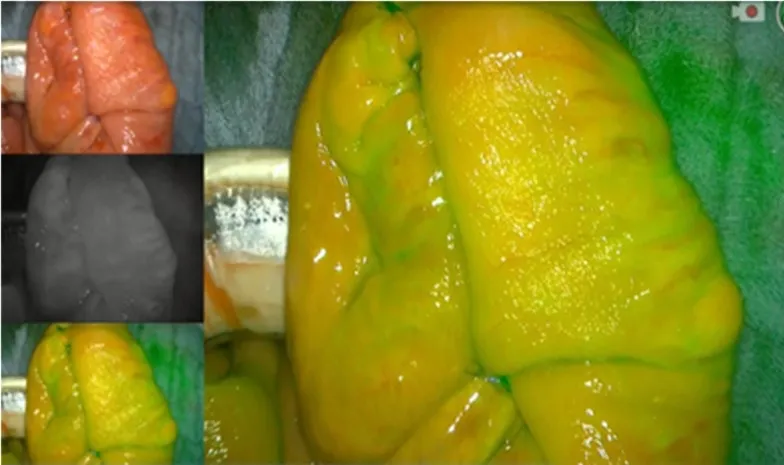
Real-Time ICG fluorescence image following anastomosis showing a well perfused anastomosis.
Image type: ophthalmic_imaging (ophthalmic_angiography)